Question: How can I access information about Imports (which you can access via Workplace => Imports, see picture), using SDK? Partucularly I'm interested in a list of errors associated with each Import entry. Even a hint at which classes I should look/check would also be great.

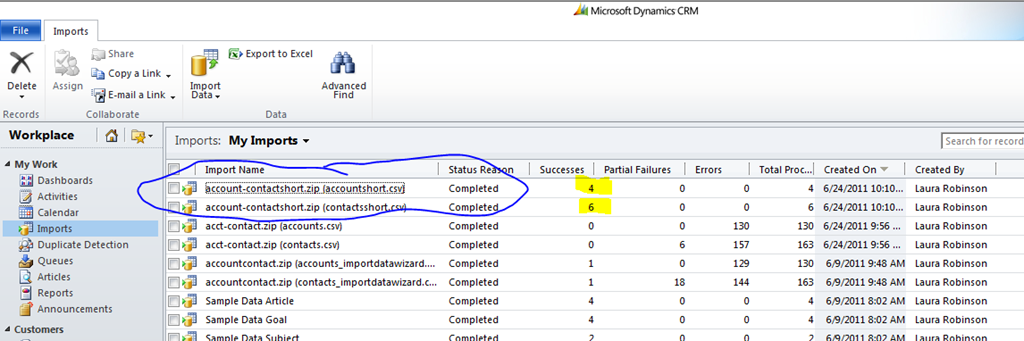
Answer: The main entity is 'ImportFile', you can check the structure here:
<URL>
you can check the fields 'totalcount' 'successcount' 'failurecount' 'partialfailurecount'
the errors are inside the entity 'ImportLog', you can check the structure here:
<URL>
you can check the fields 'importfileid' (the lookup that contains the relationship with 'importfile') 'linenumber' 'errornumber'